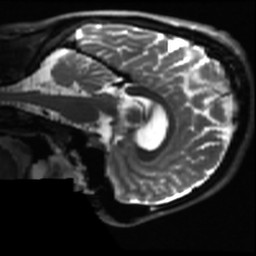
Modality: T2w
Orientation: sagittal
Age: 22
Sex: male
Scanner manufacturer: ge
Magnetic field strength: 3 T
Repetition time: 8.947 s
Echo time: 0.09798 s